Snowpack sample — Snodgrass Mountain, Crested Butte, Colorado (2/4/25, 12:06 PM MST)
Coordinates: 38.923, -106.968
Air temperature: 35 °F
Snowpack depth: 80 cm
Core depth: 30 cm
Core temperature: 35.6 °F
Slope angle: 14°, slope face: 78°
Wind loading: low
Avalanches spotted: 0
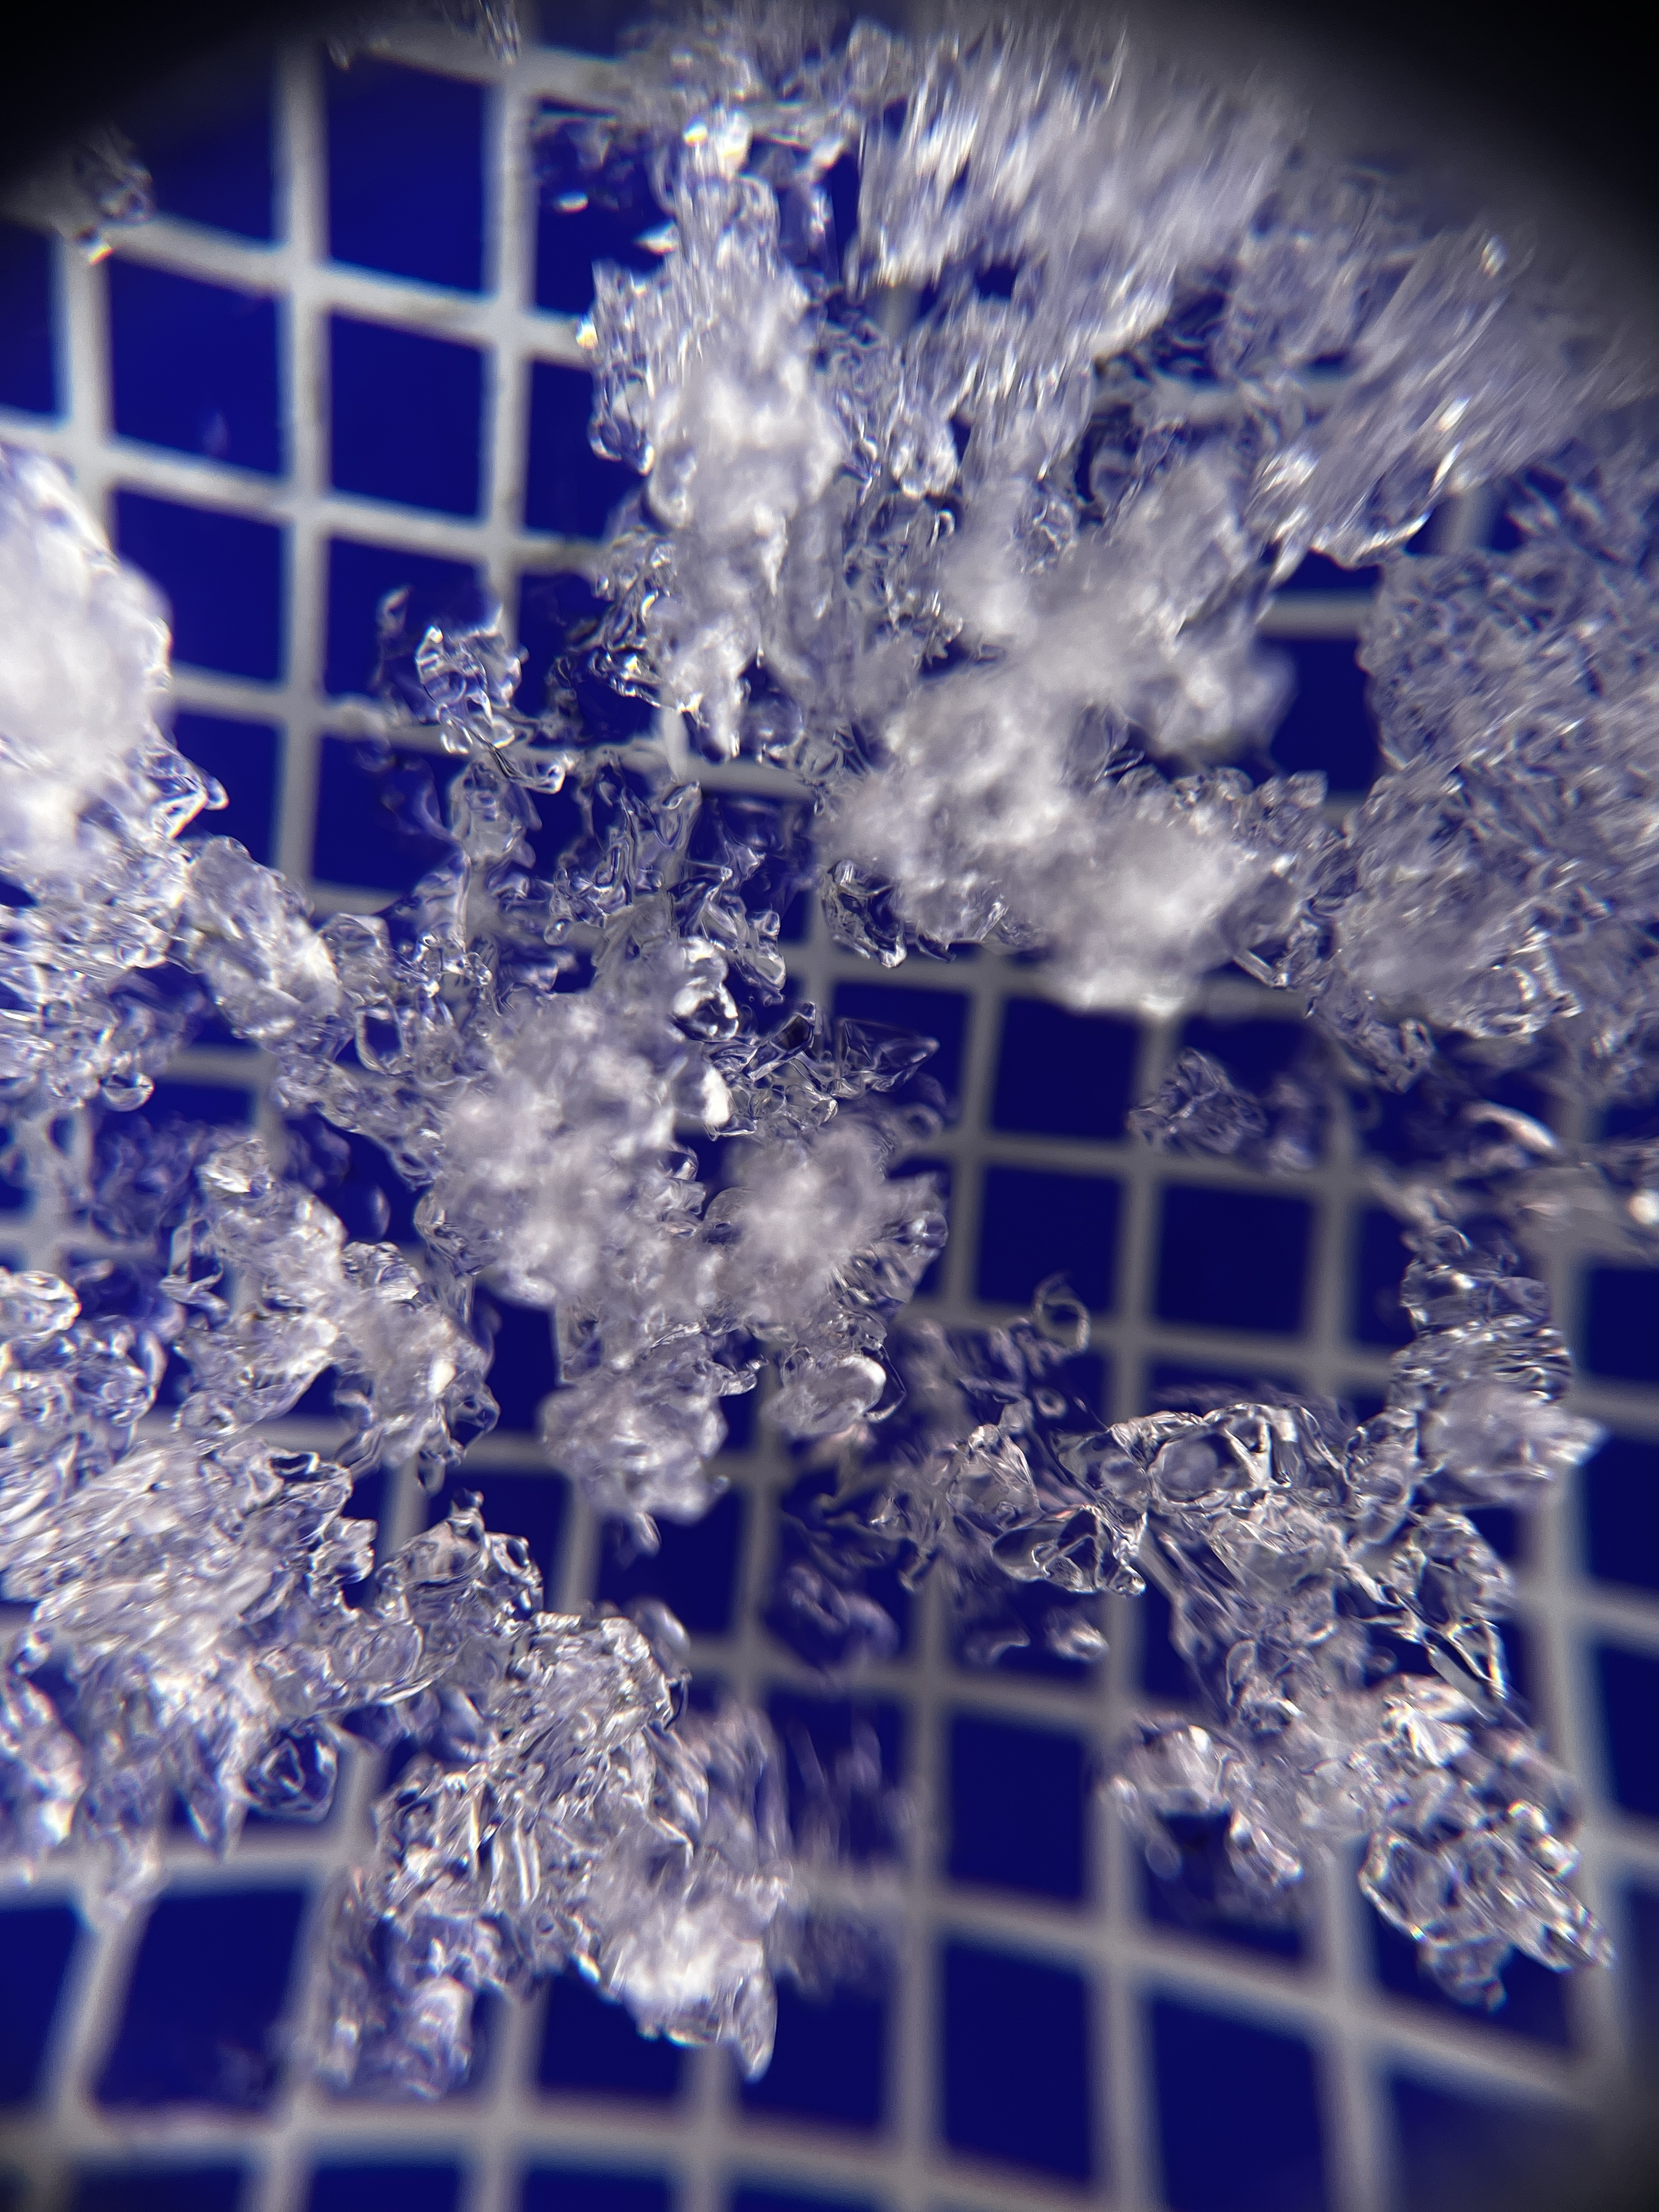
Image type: magnified_profile
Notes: No avalanches nearby, unusually warm weather for the last month reported by residents, Collected 25 yards from treeline